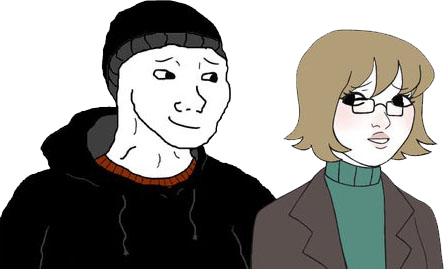
Label: 5_Doomer